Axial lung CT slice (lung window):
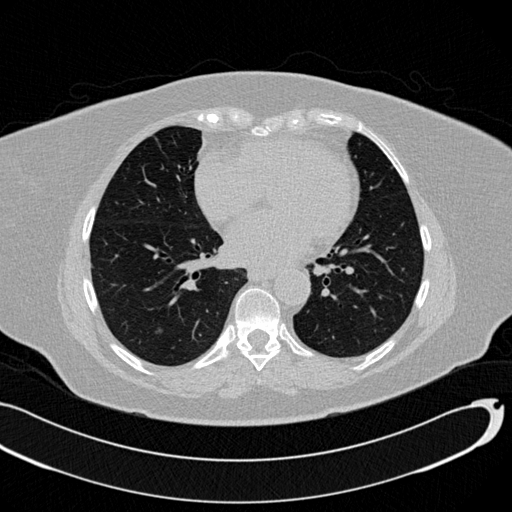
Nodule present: yes
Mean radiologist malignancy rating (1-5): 2.333